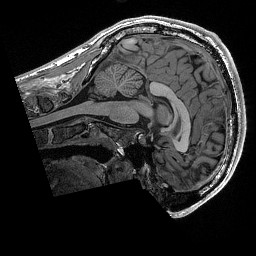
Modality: T1w
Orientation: sagittal
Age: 20
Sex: male
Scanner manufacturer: siemens
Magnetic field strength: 3 T
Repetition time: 2.53 s
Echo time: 0.0033 s